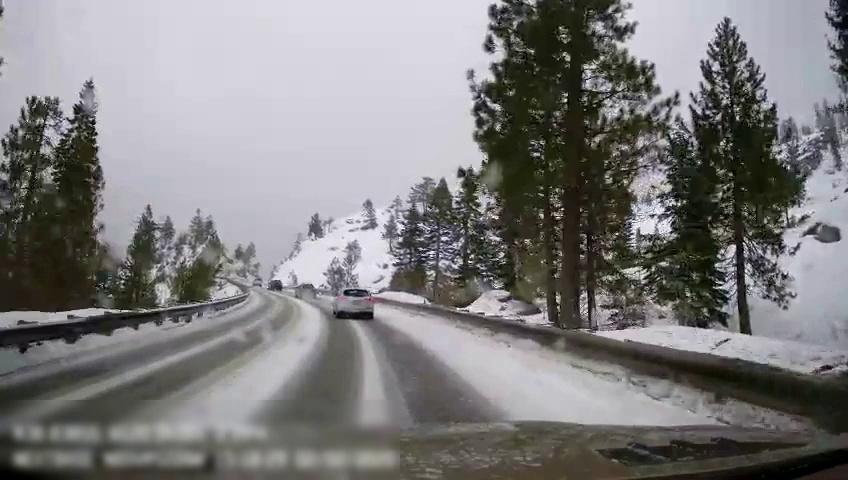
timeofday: Day
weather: Snowy
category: Drivable Space
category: Vehicles | Car
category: Vehicles | Car
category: Vehicles | Car
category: Vehicles | Car